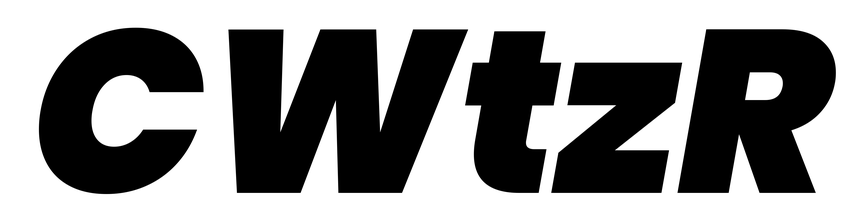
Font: Poppins-BlackItalic